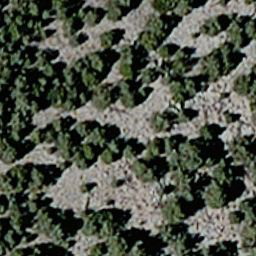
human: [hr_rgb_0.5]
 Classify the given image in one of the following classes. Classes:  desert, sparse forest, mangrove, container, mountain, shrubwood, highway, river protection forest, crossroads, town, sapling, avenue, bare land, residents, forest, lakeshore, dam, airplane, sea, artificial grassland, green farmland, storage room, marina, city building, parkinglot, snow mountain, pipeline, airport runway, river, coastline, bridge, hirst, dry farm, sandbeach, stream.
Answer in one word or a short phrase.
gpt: sparse forest